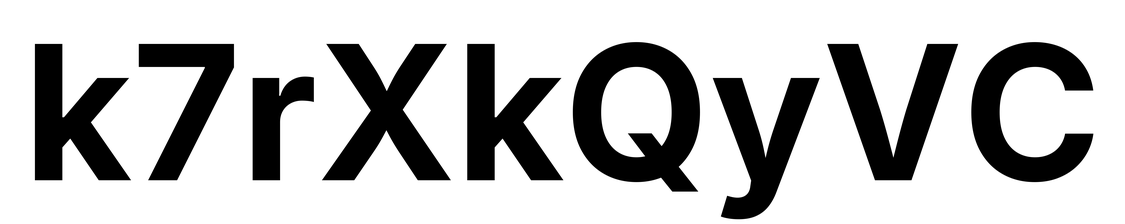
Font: Inter_Bold